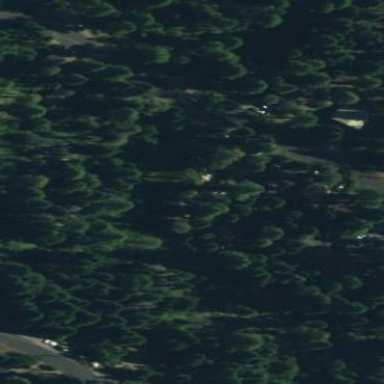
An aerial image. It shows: Evergreen needle-leaved woodland.